Fundus camera: zeiss
Shooting center: fovea
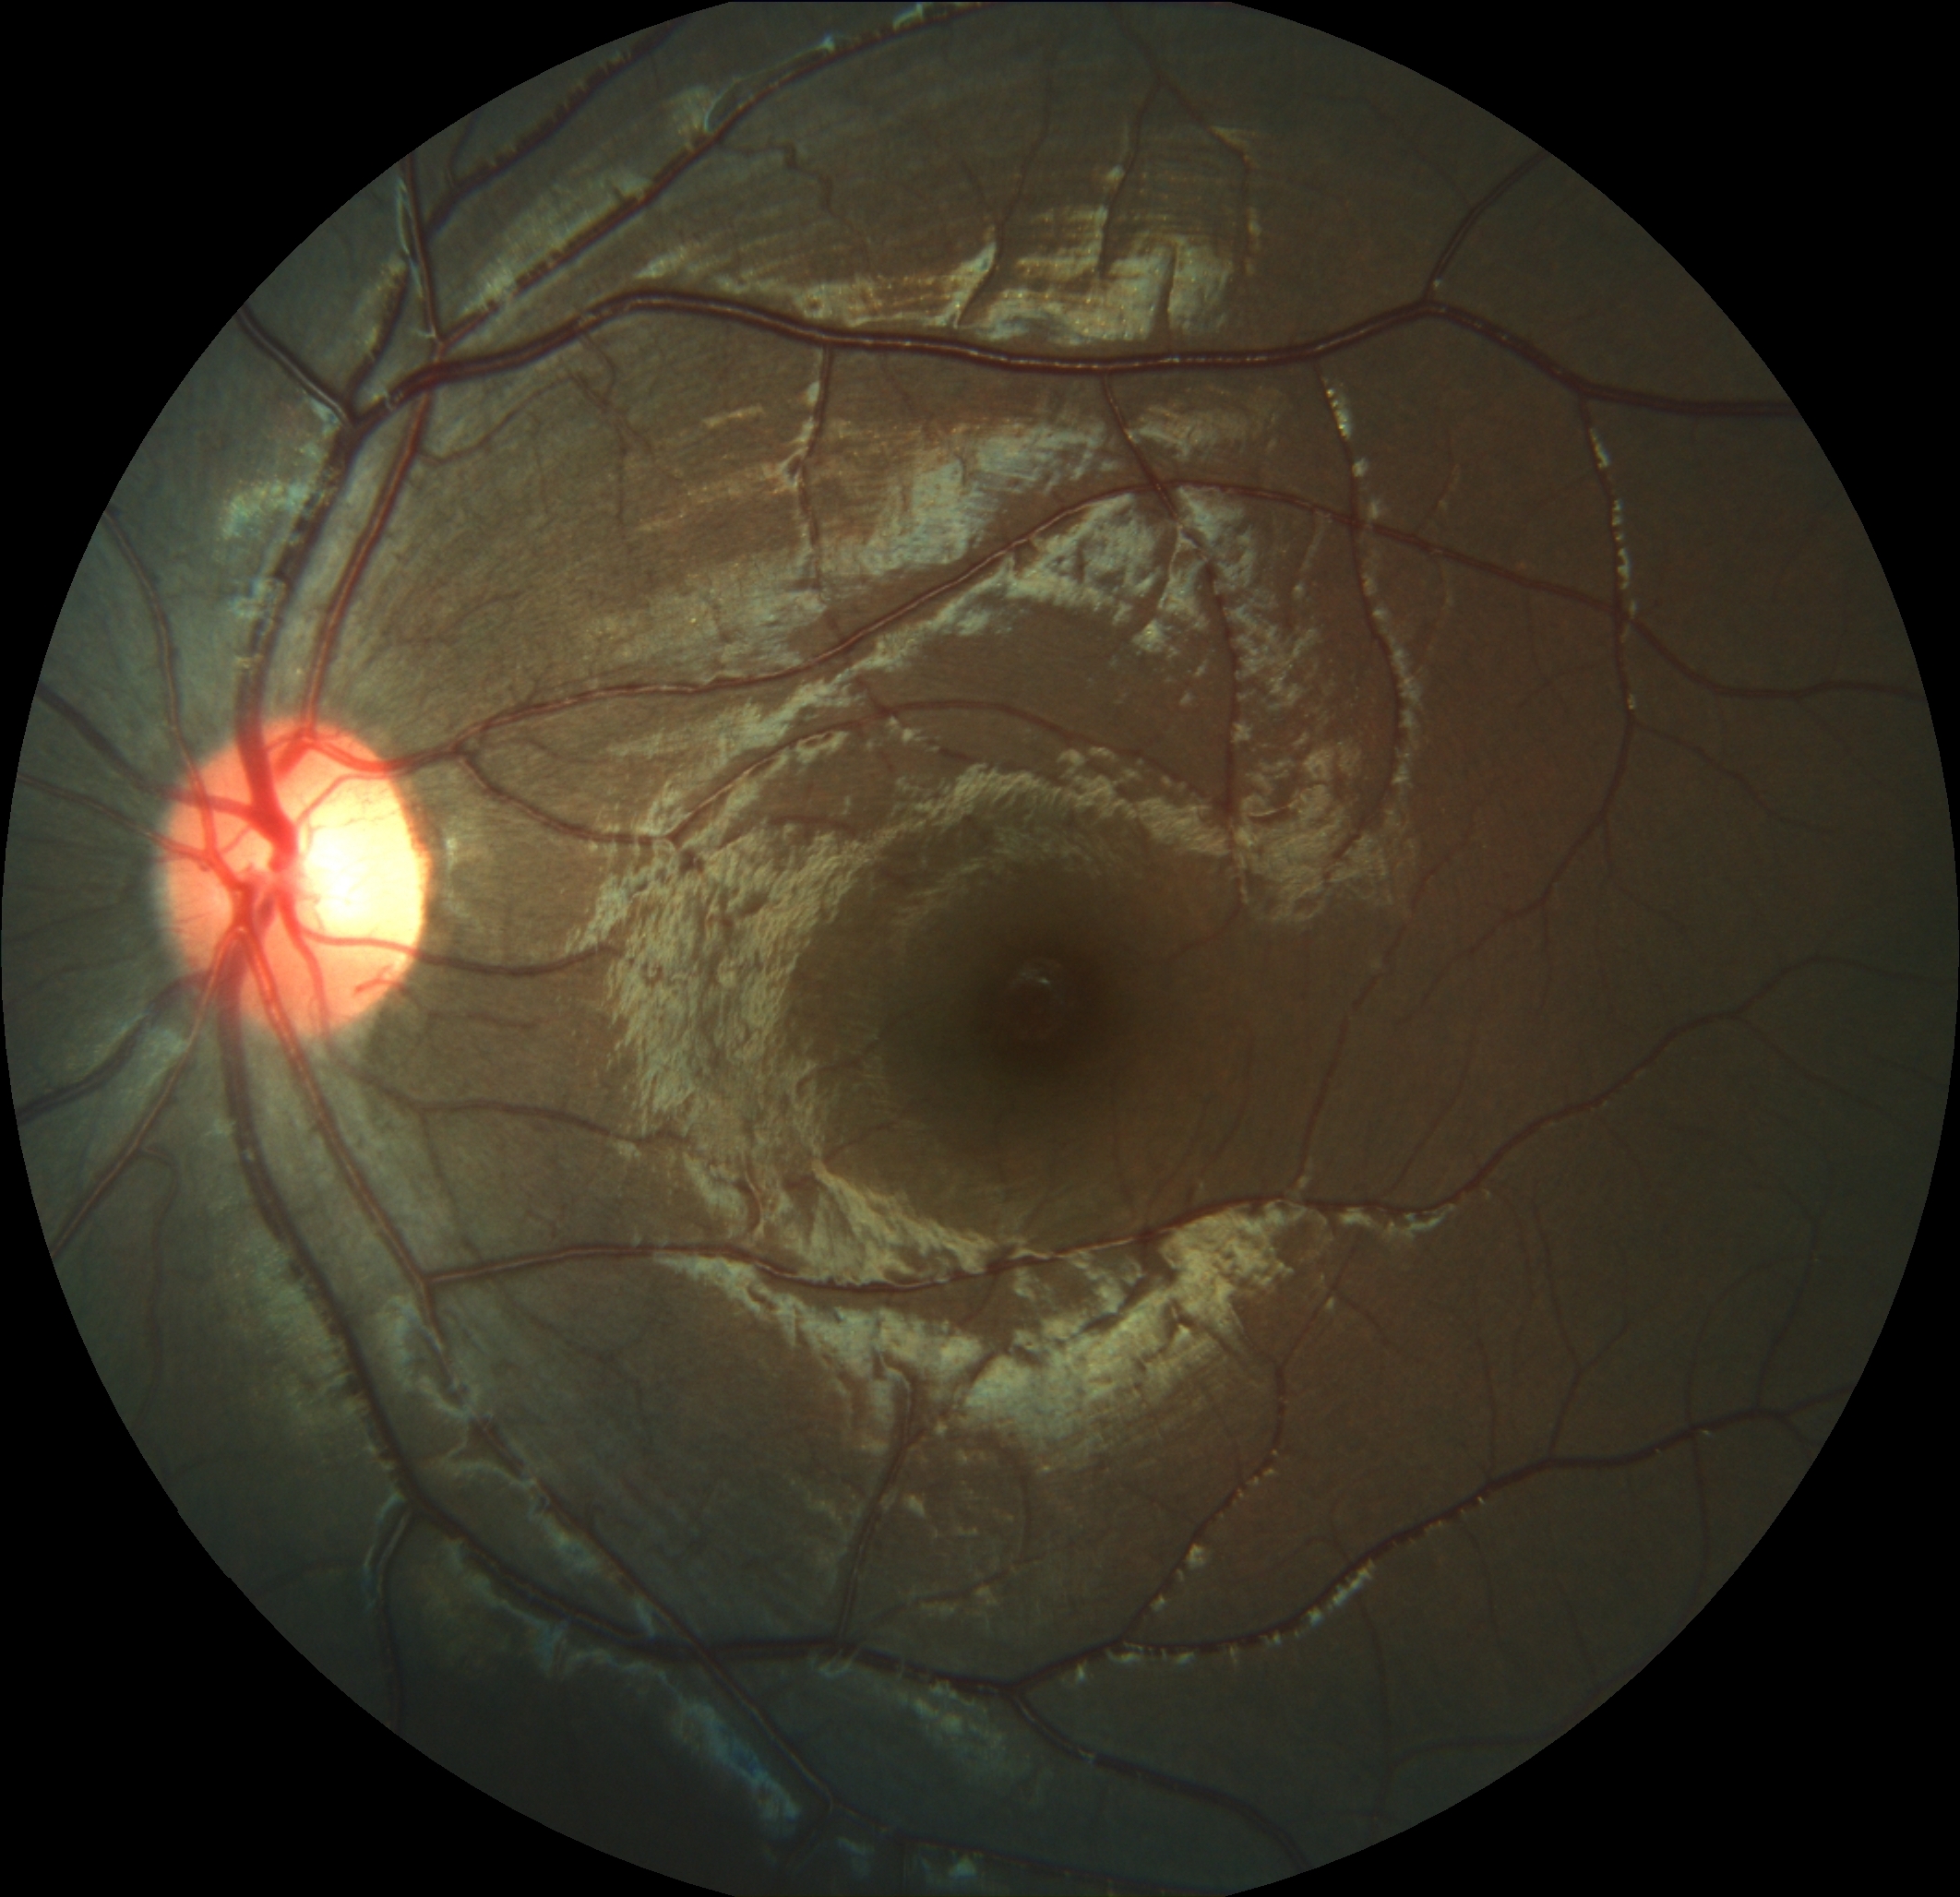
Pathologic myopia: no
Patchy retinal atrophy: absent
Retinal detachment: absent